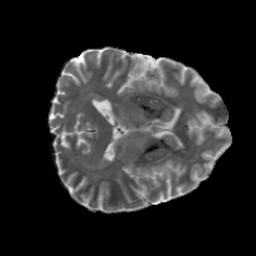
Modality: MD
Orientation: axial
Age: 30
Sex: male
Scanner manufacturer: siemens
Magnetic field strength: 6.98 T
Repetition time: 7.776 s
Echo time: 0.076 s